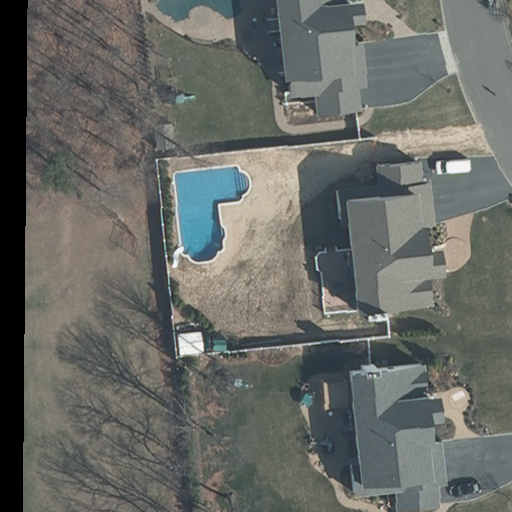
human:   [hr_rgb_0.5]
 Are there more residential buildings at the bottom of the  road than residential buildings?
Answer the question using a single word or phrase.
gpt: no

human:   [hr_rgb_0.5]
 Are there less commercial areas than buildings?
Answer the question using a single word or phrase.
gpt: yes

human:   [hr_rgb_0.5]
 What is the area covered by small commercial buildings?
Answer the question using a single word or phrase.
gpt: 0m2

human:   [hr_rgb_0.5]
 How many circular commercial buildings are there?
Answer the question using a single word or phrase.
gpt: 0

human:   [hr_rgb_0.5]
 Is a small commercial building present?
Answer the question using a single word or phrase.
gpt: no

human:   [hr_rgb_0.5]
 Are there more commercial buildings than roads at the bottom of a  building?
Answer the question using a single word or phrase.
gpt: no

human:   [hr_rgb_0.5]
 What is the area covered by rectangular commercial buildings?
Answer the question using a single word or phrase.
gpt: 0m2

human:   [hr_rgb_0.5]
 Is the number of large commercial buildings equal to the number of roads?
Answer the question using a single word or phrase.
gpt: no

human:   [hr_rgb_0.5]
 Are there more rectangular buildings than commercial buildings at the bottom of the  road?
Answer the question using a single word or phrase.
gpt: no

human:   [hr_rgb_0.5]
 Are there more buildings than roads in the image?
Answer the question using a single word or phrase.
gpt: yes

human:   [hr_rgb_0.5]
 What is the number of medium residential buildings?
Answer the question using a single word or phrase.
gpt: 2

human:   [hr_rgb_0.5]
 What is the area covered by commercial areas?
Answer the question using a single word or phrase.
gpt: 0m2

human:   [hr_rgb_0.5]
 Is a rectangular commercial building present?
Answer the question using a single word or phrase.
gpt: no

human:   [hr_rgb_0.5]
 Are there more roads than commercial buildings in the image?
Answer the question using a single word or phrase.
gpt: yes

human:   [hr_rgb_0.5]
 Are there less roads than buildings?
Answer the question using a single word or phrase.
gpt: yes

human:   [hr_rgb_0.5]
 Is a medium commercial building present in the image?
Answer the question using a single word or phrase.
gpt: no

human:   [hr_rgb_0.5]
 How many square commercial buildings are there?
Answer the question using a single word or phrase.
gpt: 0

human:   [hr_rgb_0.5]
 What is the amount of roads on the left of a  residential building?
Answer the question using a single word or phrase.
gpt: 0

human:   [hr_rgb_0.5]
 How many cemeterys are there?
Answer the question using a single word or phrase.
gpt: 0

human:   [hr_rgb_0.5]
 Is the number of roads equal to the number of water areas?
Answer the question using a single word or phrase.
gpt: no

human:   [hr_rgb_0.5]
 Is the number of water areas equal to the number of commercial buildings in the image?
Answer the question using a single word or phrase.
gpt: yes

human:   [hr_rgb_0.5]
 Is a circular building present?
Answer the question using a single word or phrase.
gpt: no

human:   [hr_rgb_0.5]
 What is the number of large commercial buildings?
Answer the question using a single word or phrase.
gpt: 0

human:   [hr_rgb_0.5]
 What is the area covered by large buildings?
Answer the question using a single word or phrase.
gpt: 559m2

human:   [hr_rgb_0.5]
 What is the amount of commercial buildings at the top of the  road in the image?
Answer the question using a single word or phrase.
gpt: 0

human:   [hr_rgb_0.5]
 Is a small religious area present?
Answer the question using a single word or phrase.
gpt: no

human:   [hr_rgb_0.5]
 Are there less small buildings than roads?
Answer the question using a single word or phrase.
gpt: yes

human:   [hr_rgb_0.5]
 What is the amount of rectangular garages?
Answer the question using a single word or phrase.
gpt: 0

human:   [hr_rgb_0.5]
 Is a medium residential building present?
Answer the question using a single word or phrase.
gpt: yes

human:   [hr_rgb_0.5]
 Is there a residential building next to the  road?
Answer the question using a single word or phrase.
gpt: yes

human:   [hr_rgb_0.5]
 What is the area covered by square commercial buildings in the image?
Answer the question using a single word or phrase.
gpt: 0m2

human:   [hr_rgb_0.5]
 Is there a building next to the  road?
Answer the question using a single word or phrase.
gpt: yes

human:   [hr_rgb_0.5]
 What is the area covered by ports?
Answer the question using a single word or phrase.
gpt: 0m2

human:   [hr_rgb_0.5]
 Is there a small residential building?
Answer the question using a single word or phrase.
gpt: no

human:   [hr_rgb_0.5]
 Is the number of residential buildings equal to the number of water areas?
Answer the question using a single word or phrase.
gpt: no

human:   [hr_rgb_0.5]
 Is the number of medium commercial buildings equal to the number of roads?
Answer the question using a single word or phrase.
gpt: no